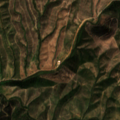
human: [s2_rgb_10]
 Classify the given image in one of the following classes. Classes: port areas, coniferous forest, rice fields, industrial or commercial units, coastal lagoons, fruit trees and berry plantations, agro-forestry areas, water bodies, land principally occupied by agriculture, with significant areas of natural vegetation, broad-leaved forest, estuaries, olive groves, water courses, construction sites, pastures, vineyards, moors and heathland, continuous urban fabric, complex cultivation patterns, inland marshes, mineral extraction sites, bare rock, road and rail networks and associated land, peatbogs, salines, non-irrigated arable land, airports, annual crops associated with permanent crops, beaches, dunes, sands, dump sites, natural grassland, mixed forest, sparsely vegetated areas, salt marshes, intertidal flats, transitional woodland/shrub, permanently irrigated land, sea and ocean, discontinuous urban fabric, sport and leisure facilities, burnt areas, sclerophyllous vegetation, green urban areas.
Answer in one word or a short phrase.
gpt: land principally occupied by agriculture, with significant areas of natural vegetation, sclerophyllous vegetation, transitional woodland/shrub